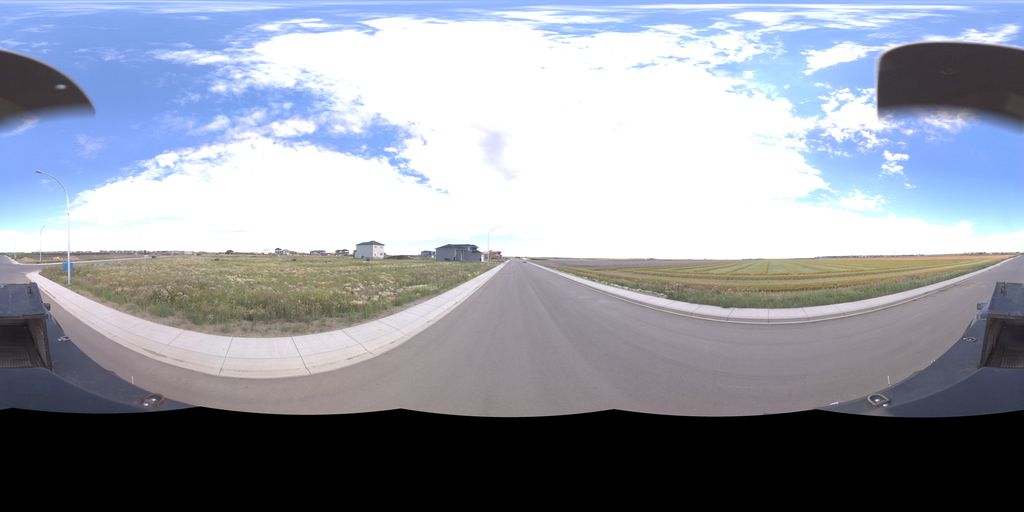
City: saskatoon